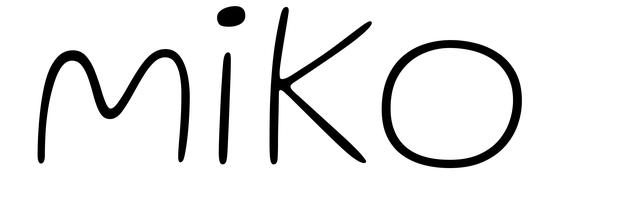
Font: Gluten_Thin